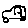
Label: car